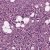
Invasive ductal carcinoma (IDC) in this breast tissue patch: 1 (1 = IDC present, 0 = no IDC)